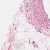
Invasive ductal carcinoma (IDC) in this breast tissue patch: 0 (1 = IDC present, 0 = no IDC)